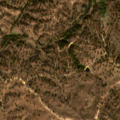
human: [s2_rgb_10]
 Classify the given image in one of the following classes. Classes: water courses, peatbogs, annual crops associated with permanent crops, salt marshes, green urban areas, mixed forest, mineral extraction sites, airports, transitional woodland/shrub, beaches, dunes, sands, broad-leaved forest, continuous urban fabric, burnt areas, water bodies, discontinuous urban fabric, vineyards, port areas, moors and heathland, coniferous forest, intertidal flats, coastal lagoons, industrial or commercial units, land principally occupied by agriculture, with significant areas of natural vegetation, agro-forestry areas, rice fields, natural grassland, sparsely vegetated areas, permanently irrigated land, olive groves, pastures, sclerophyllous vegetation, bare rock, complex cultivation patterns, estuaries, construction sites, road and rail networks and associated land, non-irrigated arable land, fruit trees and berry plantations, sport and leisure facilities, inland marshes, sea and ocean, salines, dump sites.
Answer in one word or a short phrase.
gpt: pastures, agro-forestry areas, broad-leaved forest, transitional woodland/shrub